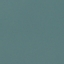
Land use / land cover class: SeaLake